Interaction volume radius: 10 \u00c5
Interaction volume height: 30 \u00c5
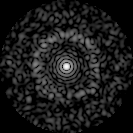
Disorder parameter: 0.8116